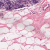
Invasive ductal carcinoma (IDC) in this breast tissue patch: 0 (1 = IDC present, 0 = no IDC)